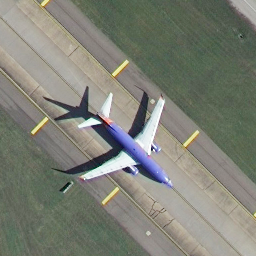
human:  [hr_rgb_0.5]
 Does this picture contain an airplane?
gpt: yes

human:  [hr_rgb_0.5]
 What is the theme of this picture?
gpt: airport

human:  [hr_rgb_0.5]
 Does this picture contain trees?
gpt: no

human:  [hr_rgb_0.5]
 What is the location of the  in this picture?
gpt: center